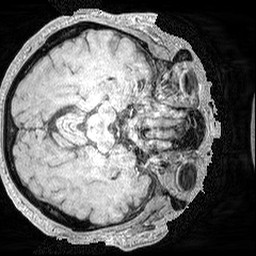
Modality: MP2RAGE
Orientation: axial
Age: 69
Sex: male
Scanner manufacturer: siemens
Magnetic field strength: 3 T
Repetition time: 5 s
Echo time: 0.00298 s